Question: I am using <URL>.
Then I want to extend the 'MongoIdentityUser' that exists with the User type I originally created for my project, so I tried to inherit from that class and create <URL> that has 'MongoIdentityUser' as its base class.
If I try to query my collection where I have one 'MongoIdentityUser' stored and try to deserialize it into 'MongoIdentityUser' I get that one item out, so success.
But if I try to deserialize it into <URL> which is just an inherited class of 'MongoDBUser' I get this exception:

Is it not possible to extent a class like that I want? Also the exception is pretty useless, not sure why its not giving me a more detailed exception
The json object looks like this
'''
{
"_id": "dat@email.com",
"userName": "dat@email.com",
"normalizedUserName": "dat@email.com",
"email": {
"value": "dat@email.com",
"confirmationRecord": null,
"normalizedValue": "dat@email.com"
},
"phoneNumber": null,
"passwordHash": "xxx",
"securityStamp": "87242bb7-2a09-4905-ba61",
"isTwoFactorEnabled": false,
"claims": [],
"logins": [],
"accessFailedCount": 0,
"isLockoutEnabled": true,
"lockoutEndDate": null,
"createdOn": {
"instant": {
"$date": "2016-11-13T17:05:59.487Z"
}
},
"deletedOn": null
}
'''
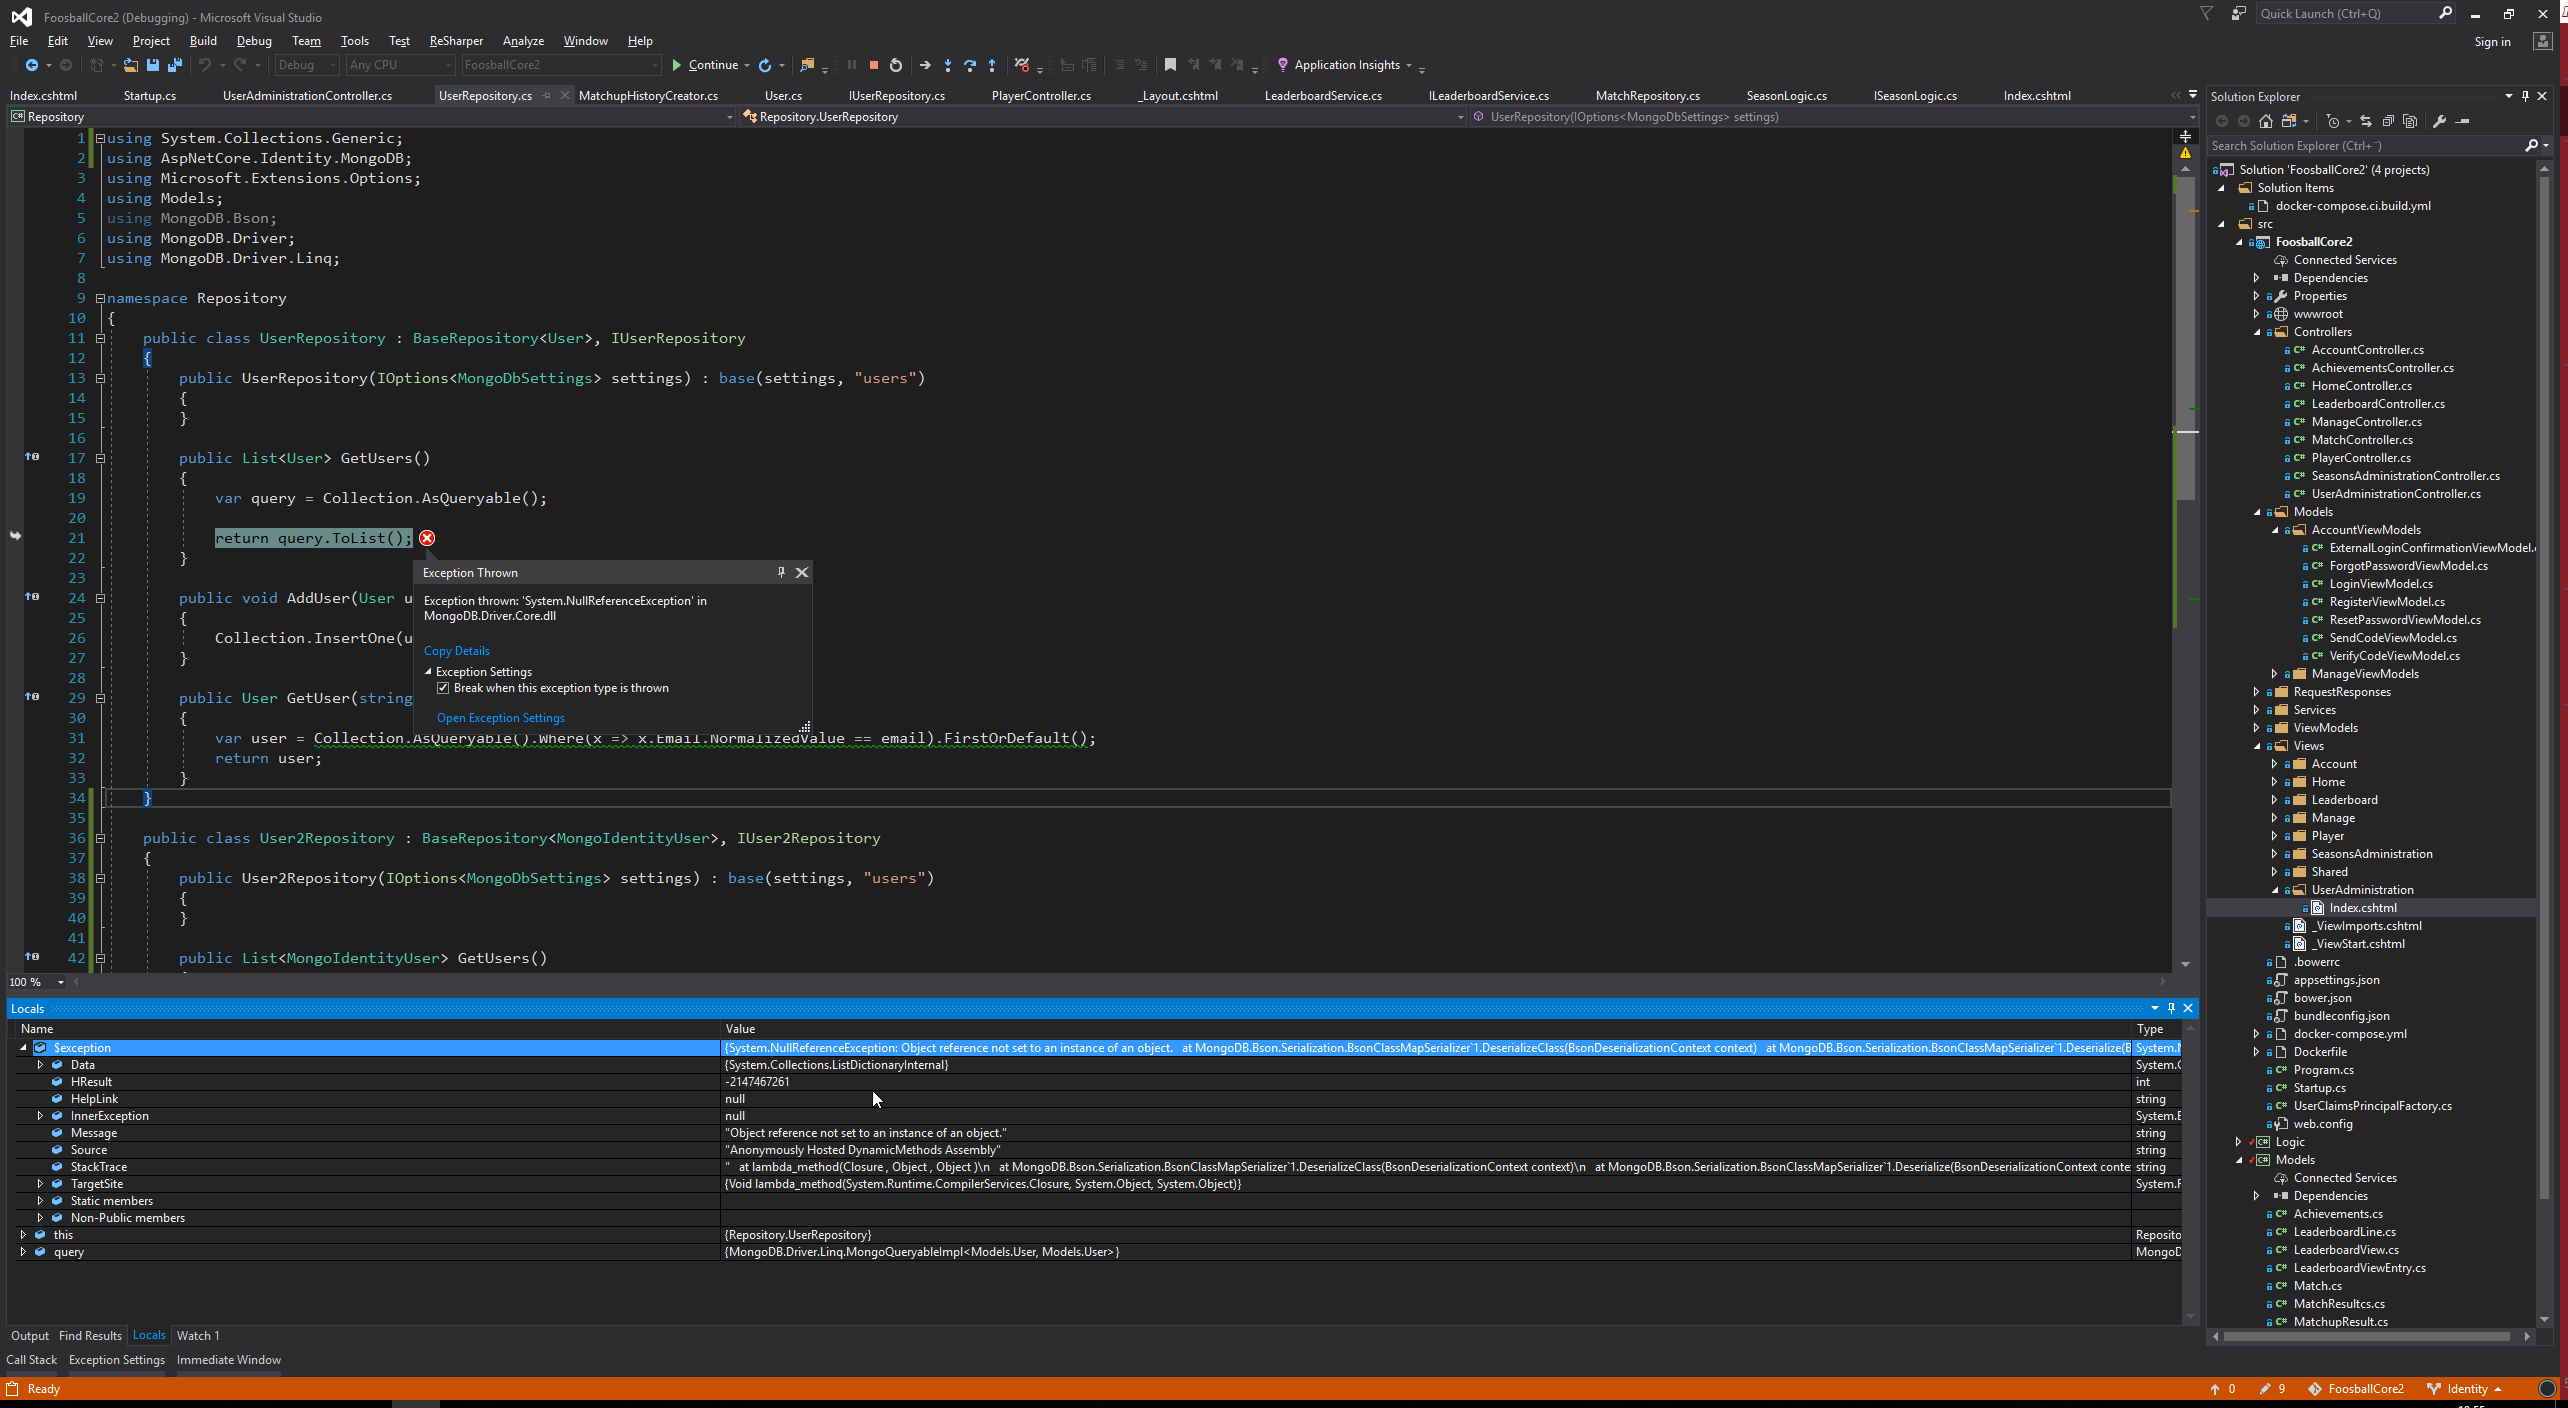
Answer: Fixed in the latest release of the framework <URL>